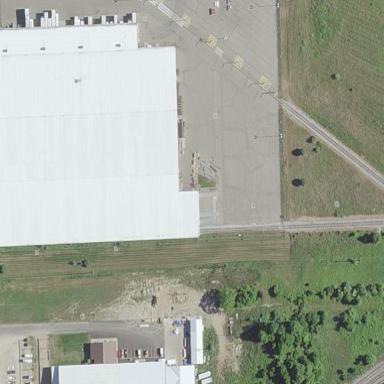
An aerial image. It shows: Industrial building.